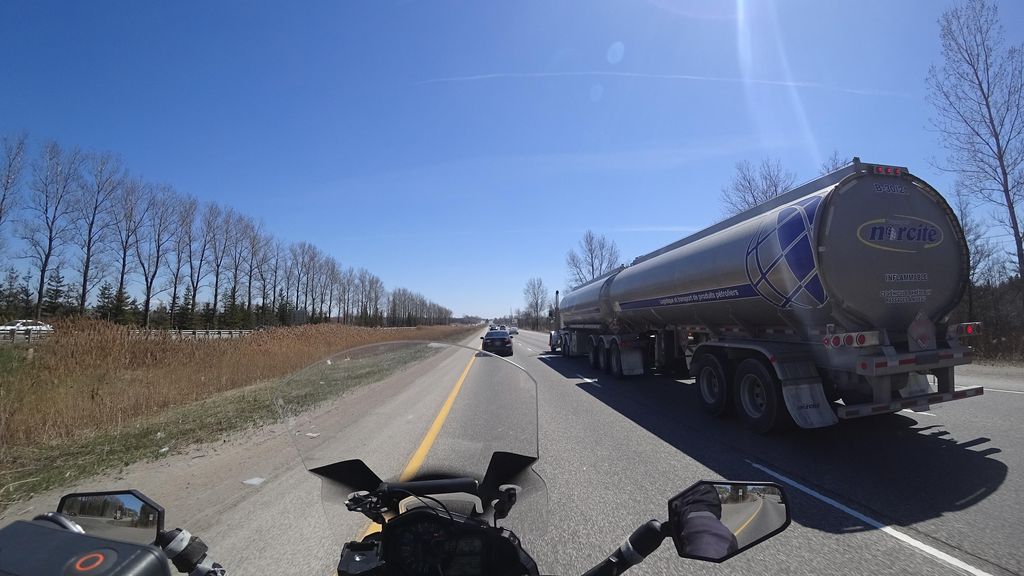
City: quebec_city